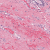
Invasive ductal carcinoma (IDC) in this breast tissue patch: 0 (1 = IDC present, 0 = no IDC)